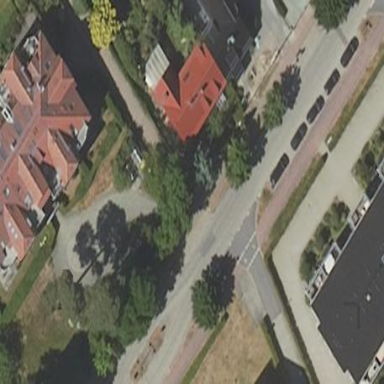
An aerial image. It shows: Detached building.